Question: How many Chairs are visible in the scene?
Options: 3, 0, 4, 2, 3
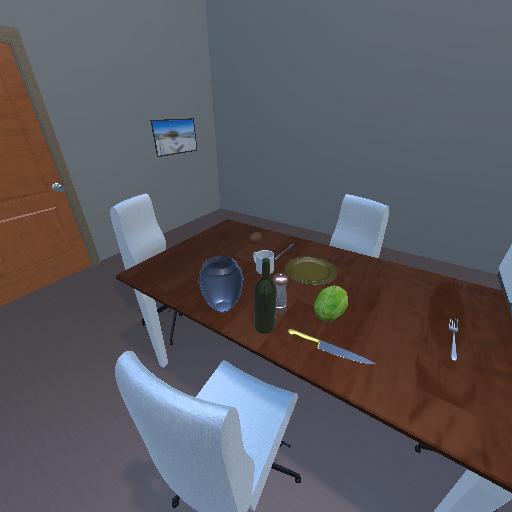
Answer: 3